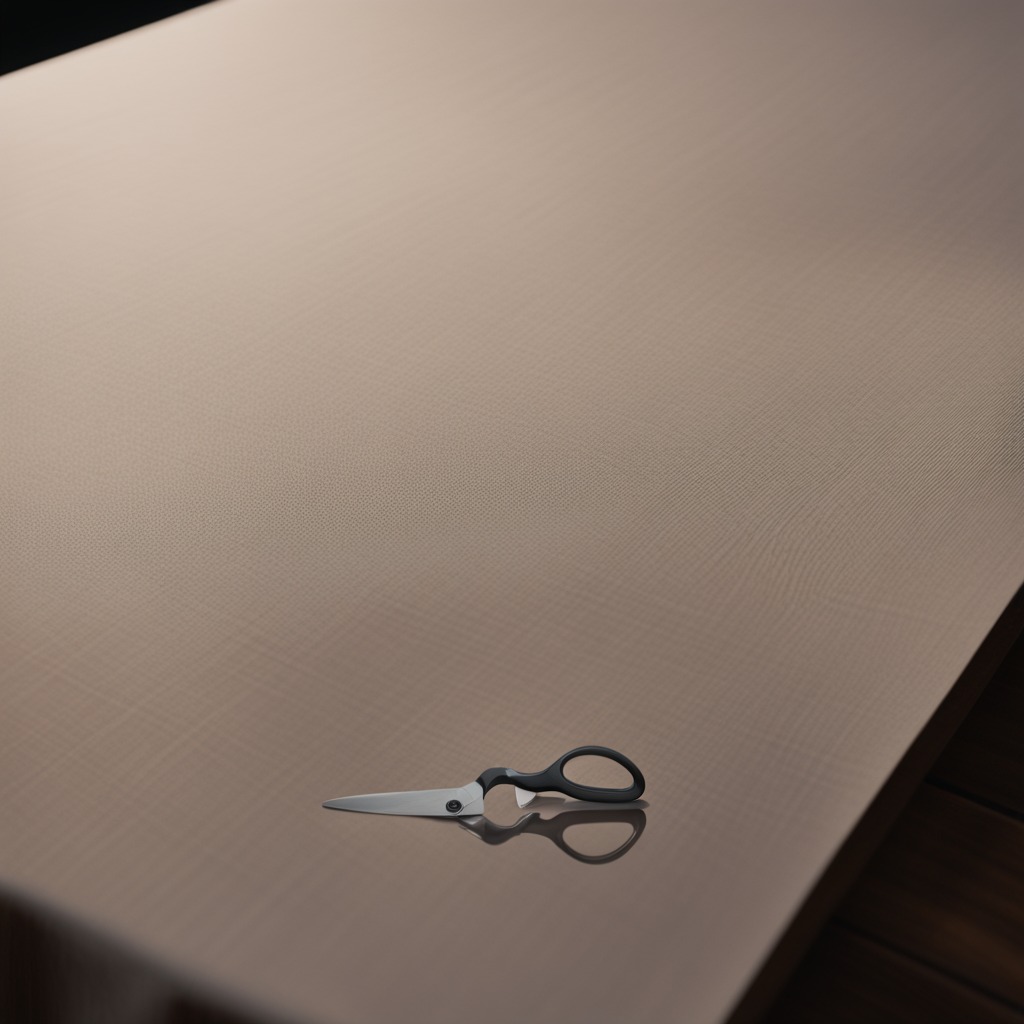
A scissor lying on the wooden table.